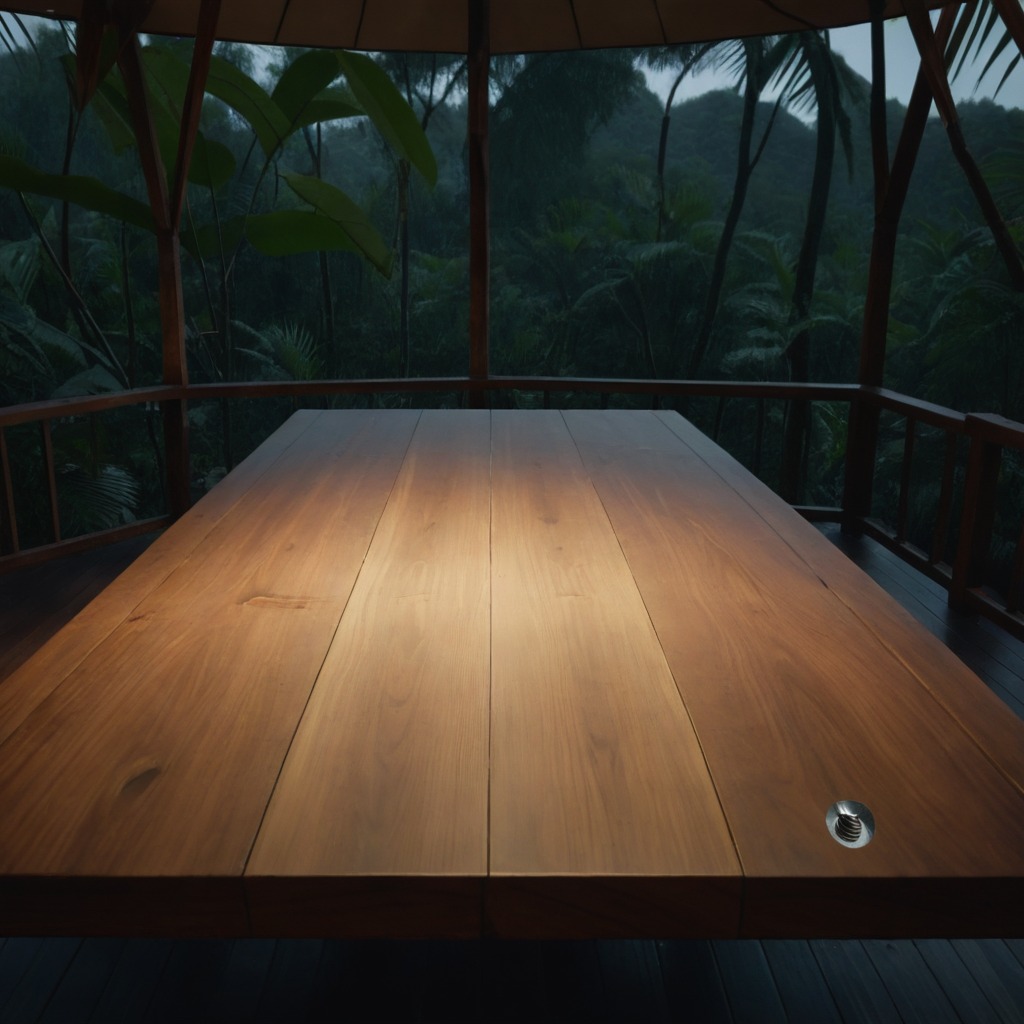
A metal nut is lying on the wooden table inside a jungle field workshop tent at night dim ambient light soft shadows worn but